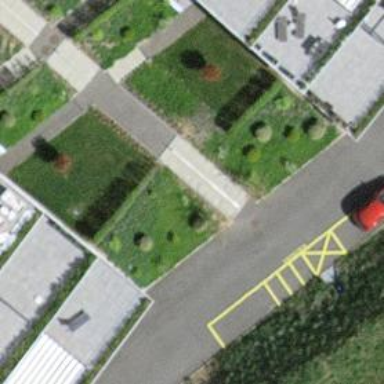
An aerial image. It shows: Road with steps.